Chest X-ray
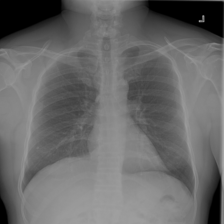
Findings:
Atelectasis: negative
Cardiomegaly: negative
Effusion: negative
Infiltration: negative
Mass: negative
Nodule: negative
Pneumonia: negative
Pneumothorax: negative
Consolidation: negative
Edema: negative
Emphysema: negative
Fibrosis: negative
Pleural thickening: negative
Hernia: negative